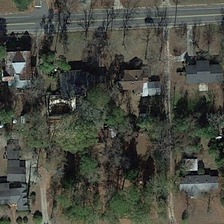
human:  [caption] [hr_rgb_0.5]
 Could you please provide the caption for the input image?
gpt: some buildings and green trees are between two parallel roads .

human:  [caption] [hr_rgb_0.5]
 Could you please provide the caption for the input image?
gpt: some buildings and green trees are between two parallel roads .

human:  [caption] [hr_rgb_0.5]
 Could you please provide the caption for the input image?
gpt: some buildings and green trees are between two parallel roads .

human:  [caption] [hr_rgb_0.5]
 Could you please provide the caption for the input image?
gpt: some buildings and green trees are between two parallel roads .

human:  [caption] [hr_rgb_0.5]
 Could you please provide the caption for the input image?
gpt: some buildings and green trees are between two parallel roads .